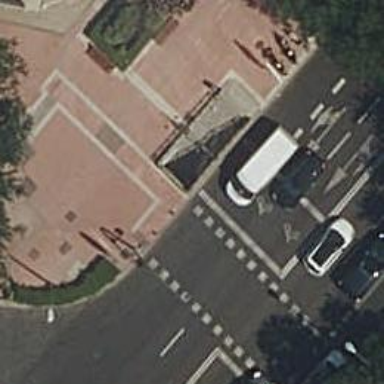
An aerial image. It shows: Subway entrance.